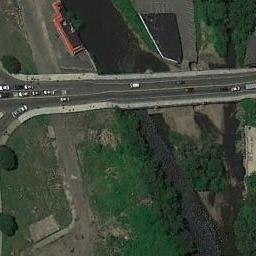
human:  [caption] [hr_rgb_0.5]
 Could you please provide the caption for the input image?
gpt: A bridge built on a dark green river and the flood bed of the river while dense green plants on the flood bed .

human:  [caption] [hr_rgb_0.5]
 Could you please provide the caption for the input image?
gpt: A bridge connects the land on both sides of the slender river  There are long green river banks on both sides of the river  There are many cars on the bridge .

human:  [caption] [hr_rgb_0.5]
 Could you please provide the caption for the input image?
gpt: A bridge connects the residential areas on both sides of the strait .

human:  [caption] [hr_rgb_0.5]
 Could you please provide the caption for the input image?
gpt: There is a bridge over the river with some trees and grass beside .

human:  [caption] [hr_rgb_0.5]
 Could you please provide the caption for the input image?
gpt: There are many cars on the bridge .